【题型】选择题　【知识点】平面几何　【难度】easy
先用剪纸剪出两个相同的三角形，将它们完全重合在一起，下列图形可以通过平移其中一个三角形得到另一个三角形的是（ ）

\vspace{0.5em}
\noindent
A.

B.

C.

D.

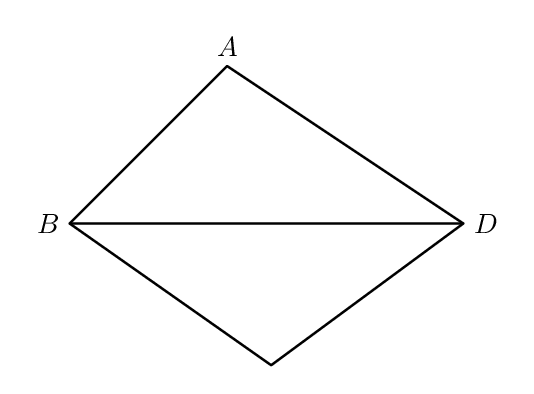
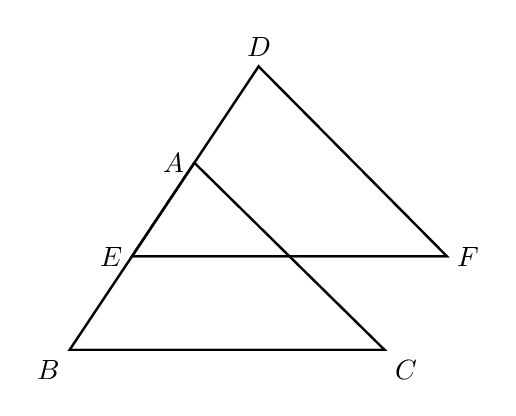
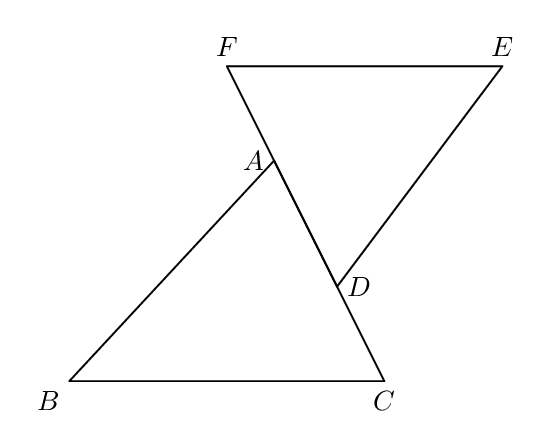
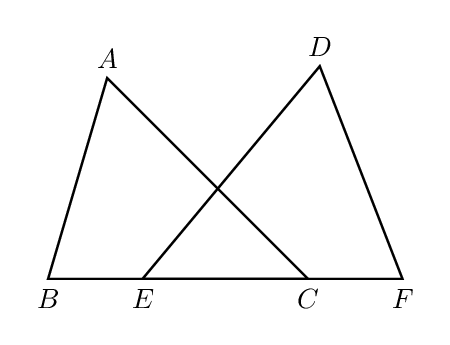
【解答】
\noindent
【答案】B

\vspace{0.5em}
\noindent
【分析】利用平移的性质，结合轴对称、旋转变换的定义判断得出即可．

\vspace{0.5em}
\noindent
【详解】解：A、可以通过轴对称得到，故此选项错误；

\vspace{0.3em}
\noindent
B、可以通过平移得到，故此选项正确；

\vspace{0.3em}
\noindent
C、可以通过旋转然后平移得到，故此选项错误；

\vspace{0.3em}
\noindent
D、可通过旋转然后平移得到，故此选项错误；

\vspace{0.3em}
\noindent
故选：B．

\vspace{0.5em}
\noindent
【点睛】本题主要考查了平移的性质以及轴对称、旋转变换，正确把握定义是解题关键．